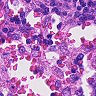
Metastatic tissue present: no